Question: When we use tethering for use of 3G connectivity, the header appears twice as high.
This means that the surface of my App being a little bit smaller.

How do I handle this in my application in a good way?
Should I measure header bar everytime view appears ? Or is that any delegate method for that ?
Best regards.
/ f0az
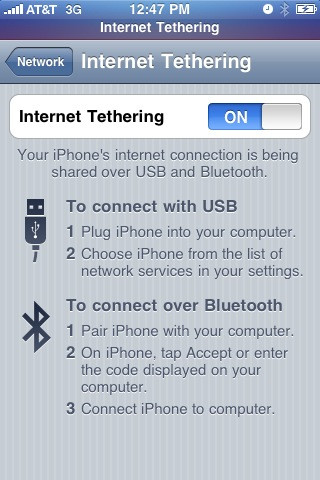
Answer: You can implement those methods from the UIApplicationDelegate:
'''
- application:willChangeStatusBarFrame:
- application:didChangeStatusBarFrame:
'''